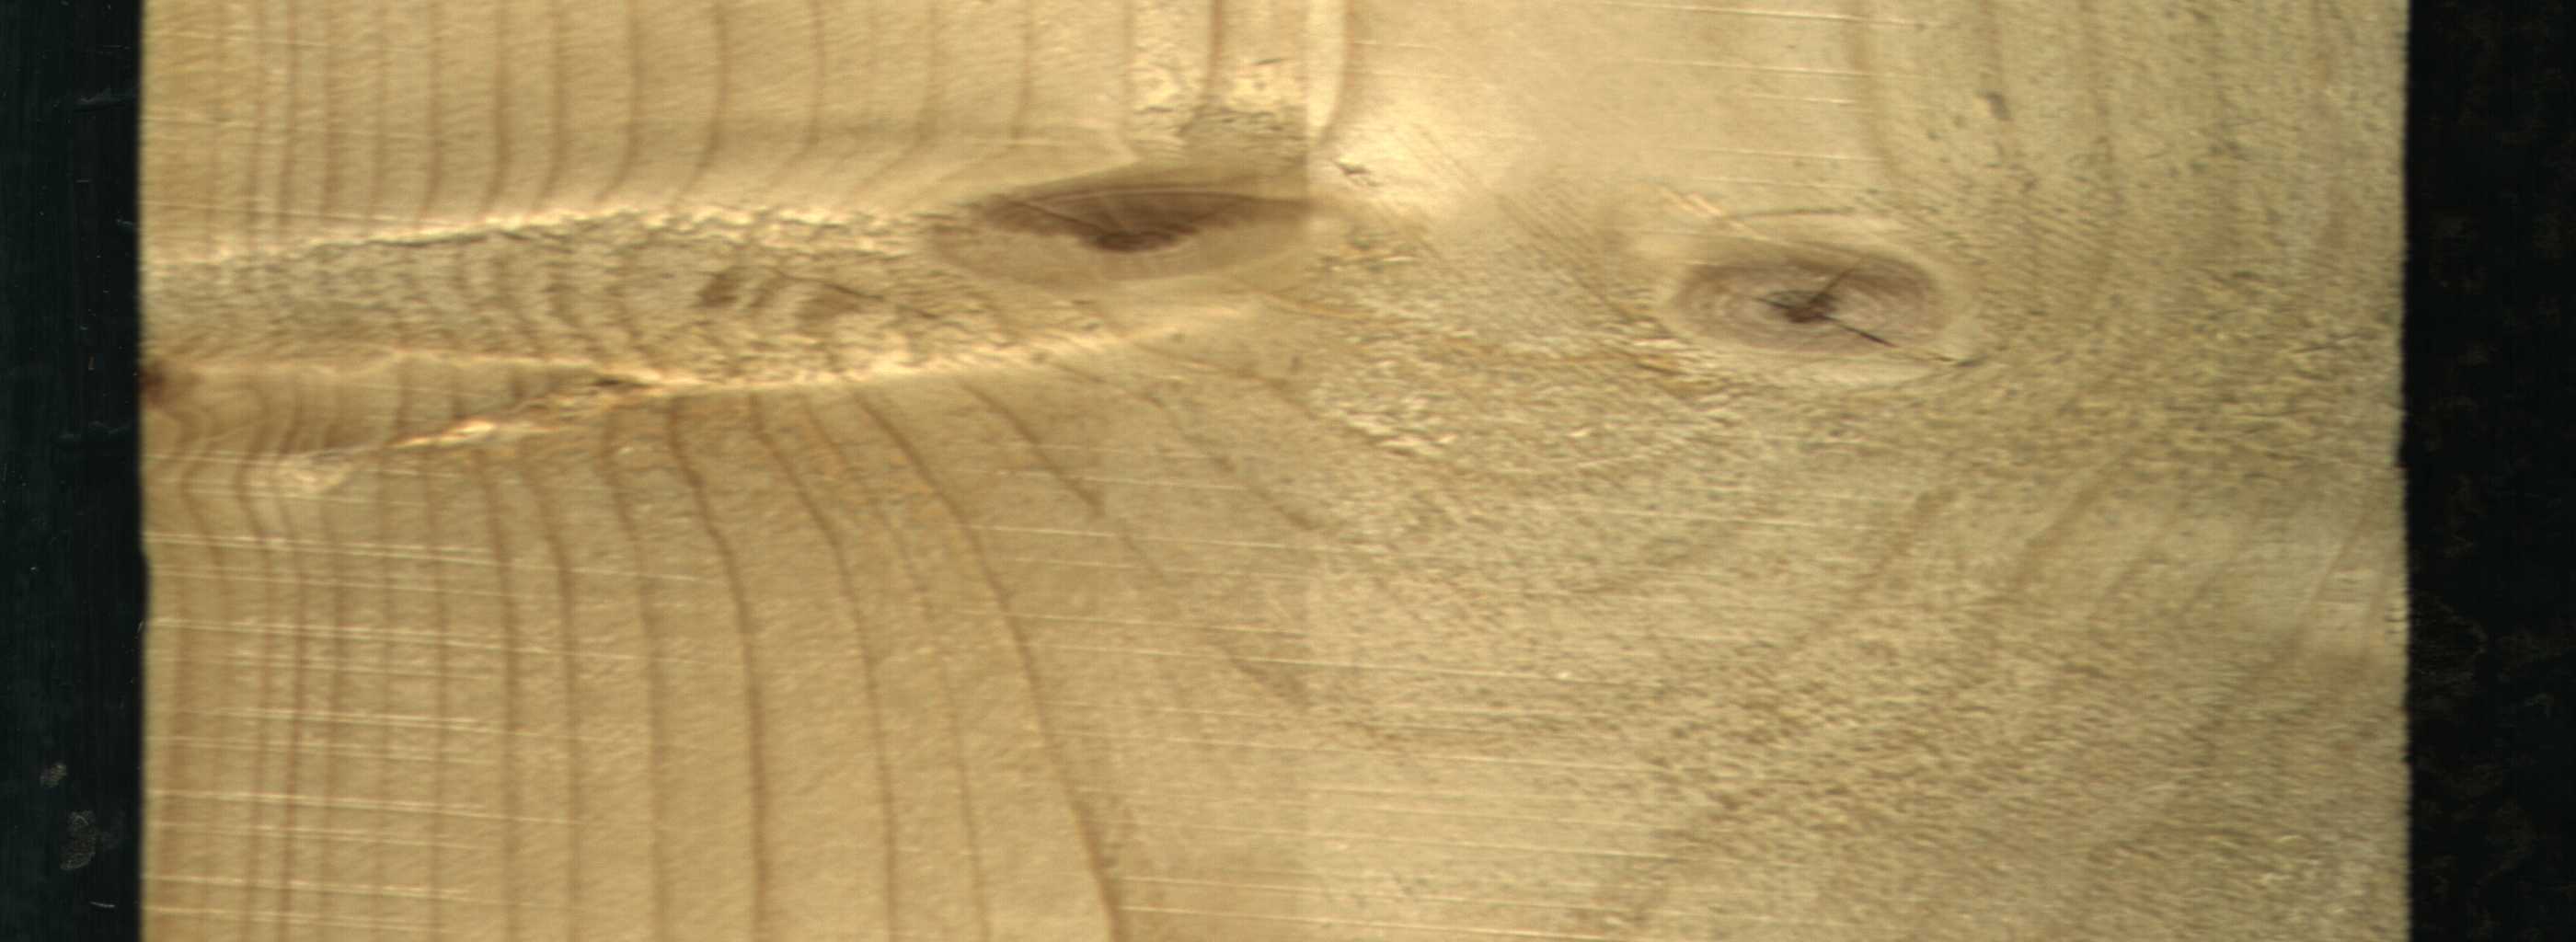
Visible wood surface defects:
knot_with_crack
Live_Knot